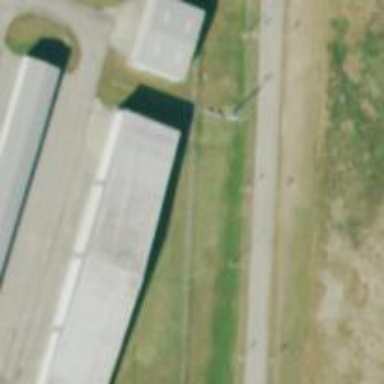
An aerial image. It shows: Building that is hangar at the airport.